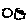
Label: hexagon